Question: Here's my program for bit representation of characters. But I don't know does it show me right or wrong representation? There are suspicious units (red colored).

Can you explain me what's this (if it's right) or what's wrong with my code if these units should not be. Thanks
'''
#include "stdafx.h"
#include "iostream"
using namespace std;
struct byte {
unsigned int a:1;
unsigned int b:1;
unsigned int c:1;
unsigned int d:1;
unsigned int e:1;
unsigned int f:1;
unsigned int g:1;
unsigned int h:1;
};
union SYMBOL {
char letter;
struct byte bitfields;
};
int main() {
union SYMBOL ch;
cout << "Enter your char: ";
while(true) {
ch.letter = getchar();
if(ch.letter == '
') break;
cout << "You typed: " << ch.letter << endl;
cout << "Bite form = ";
cout << ch.bitfields.h;
cout << ch.bitfields.g;
cout << ch.bitfields.f;
cout << ch.bitfields.e;
cout << ch.bitfields.d;
cout << ch.bitfields.c;
cout << ch.bitfields.b;
cout << ch.bitfields.a;
cout << endl << endl;
}
}
'''
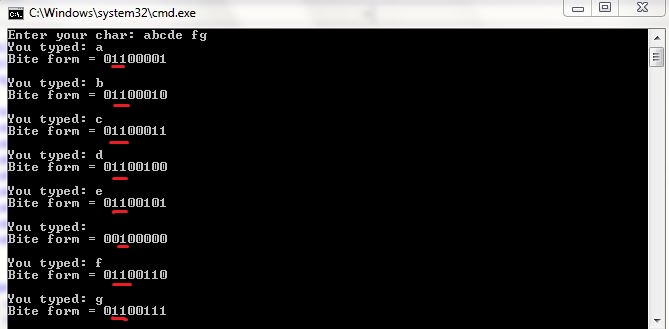
Answer: See the <URL> table to understand the output you're getting:

- 'a'- 'b'
and so on.